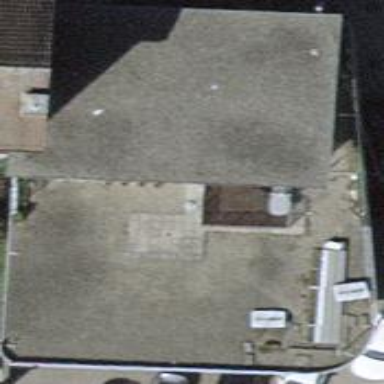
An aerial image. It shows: Commercial building with flat grey roof.